Field crop: tomato
Growth stage: 2
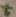
Species: solanum